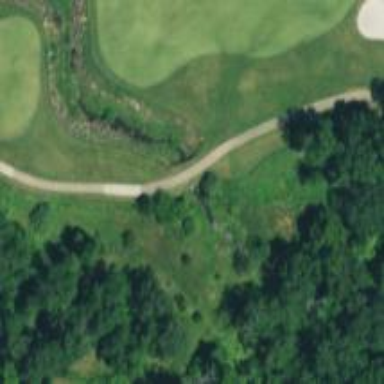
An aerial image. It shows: Service road on bridge for golf carts.